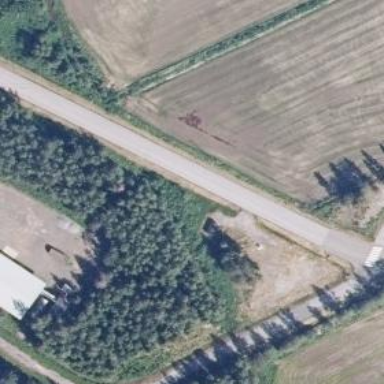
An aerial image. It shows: Unclassified road.